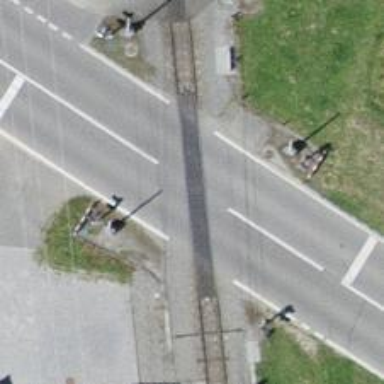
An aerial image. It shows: Level railway crossing with flashing lights. The barrier at the crossing is of the double half type.